七年级 · 变换几何
（2021春・黄石期末）如图, 在下列给出的条件中, 不能判定 $A B / / D F$ 的是（ ）

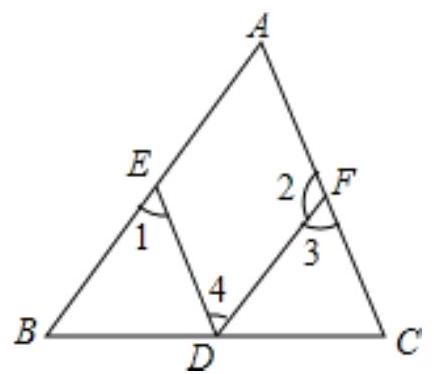
A. $\angle A=\angle 3$
B. $\angle A+\angle 2=180^{\circ}$
C. $\angle 1=\angle 4$
D. $\angle 1=\angle A$
答案: D
解析: 利用平行线的判定定理, 逐一判断, 容易得出结论.

【答案】解: $A$ 、因为 $\angle A=\angle 3$, 所以 $A B / / D F$ (同位角相等, 两直线平行), 故本选项不符合题意.

$B 、$ 因为 $\angle A+\angle 2=180$, 所以 $A B / / D F$ （同旁内角互补，两直线平行）, 故本选项不符合题意.

$C 、$ 因为 $\angle 1=\angle 4$, 所以 $A B / / D F$ (内错角相等，两直线平行）, 故本选项不符合题意.

$D$ 、因为 $\angle 1=\angle A$, 所以 $A C / / D E$ (同位角相等, 两直线平行), 不能证出 $A B / / D F$, 故本选项符合题意.

故选: $D$.

【点睛】本题考查了平行线的判定; 正确识别 “三线八角” 中的同位角、内错角、同旁内角是正确答题的关键, 只有同位角相等、内错角相等、同旁内角互补, 才能推出两被截直线平行.